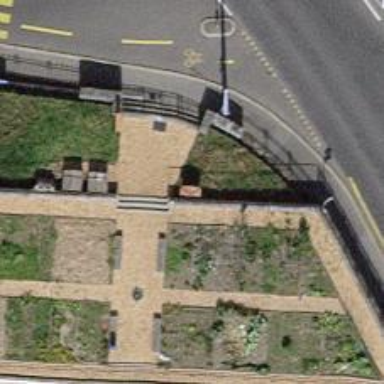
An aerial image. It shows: Insect hotel.